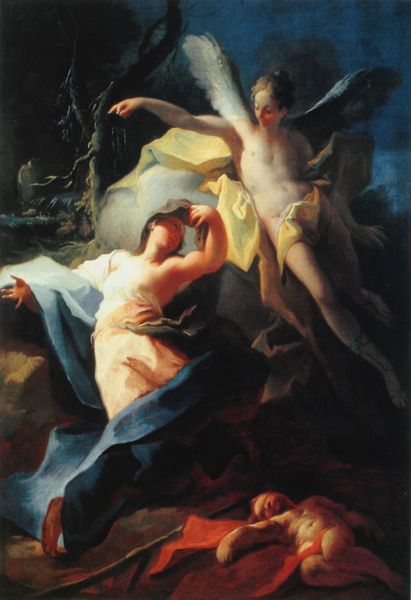
Titel: Hagar und der Engel
Künstler: J. Milldorfer
Institution: Brixen, Diözesanmuseum
Schlagwörter: baum, blau, flügel, hand, himmel, nackt, schlaf, frauen, gelb, frau, kleid, kleider, licht, nacht, weiss, dame, rot, tuch, arm, ast, dunkelheit, gewand, stoff, kind, engel, schlafen, sandalen, liegend, traum, tote, kugel, balu, maria, träumen, verkündigung, gefühl